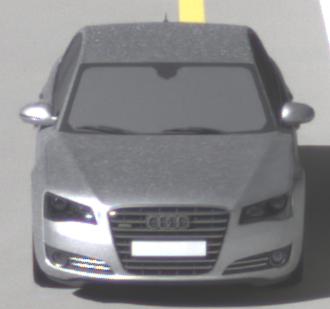
Make: Audi
Model: A8 D4
Model produced from: 2009
Model produced until: 2017
Doors: 4
Color: white
Road condition: dry road
Daytime: morning or afternoon
Contrast: high contrast